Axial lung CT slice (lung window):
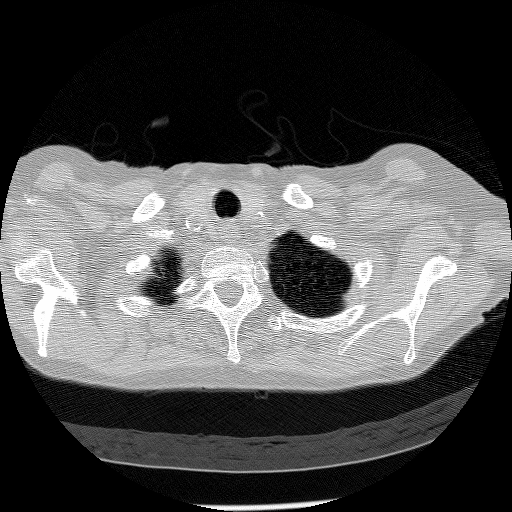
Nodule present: no